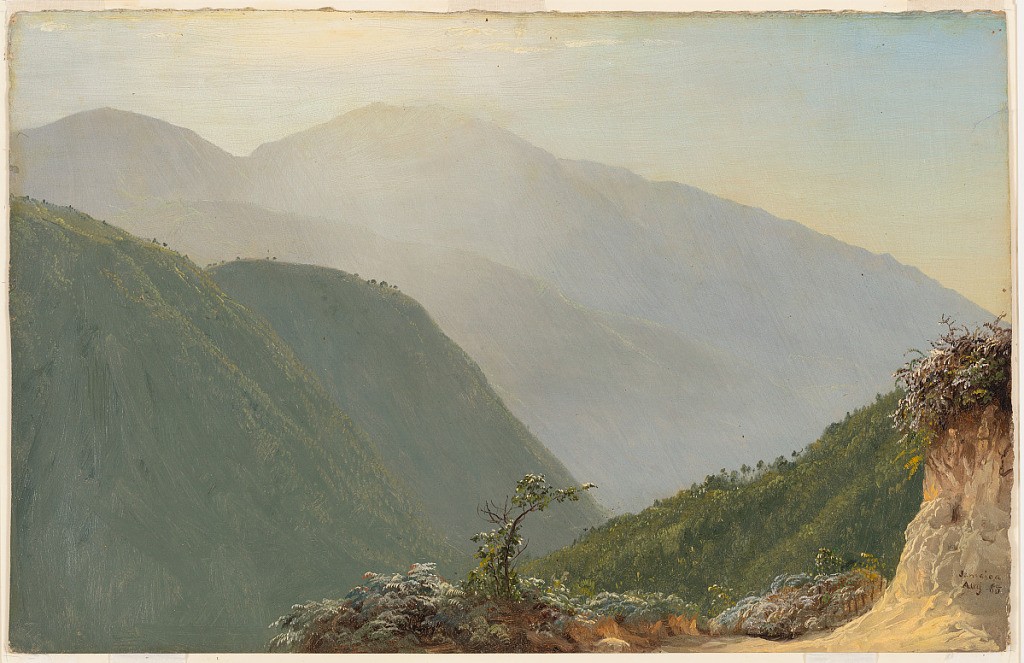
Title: In the Blue Mountains, Jamaica
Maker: Frederic Edwin Church, American, 1826–1900
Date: August 1865
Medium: Oil and graphite on tan wove paperboard
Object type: Drawing
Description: Landscape sketch showing a view of a steep valley in the Blue Mountains of Jamaica. In the foreground at right, a dirt path curves around a rocky berm with low-lying vegetation. One small but prominent tree bends to the right beside the path at center. In the middle distance, the steep, lush mountainsides of the valley's opposite slope descend to the right and overlap one another as they extend into the hazy distance. In the background, taller, rugged peaks loom over the landscape and become faded due to atmospheric perspective. Above, the sun's luminous glow shines down through a thin cloud in an otherwise open sky.